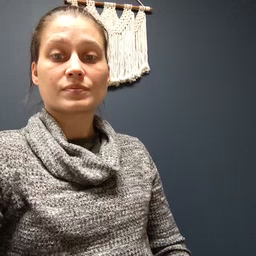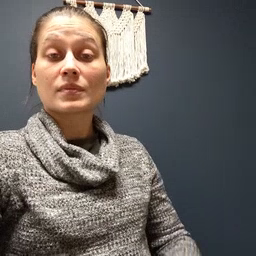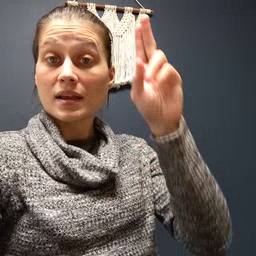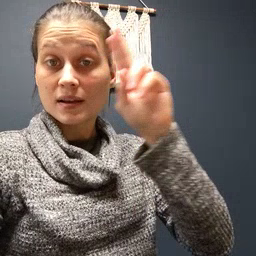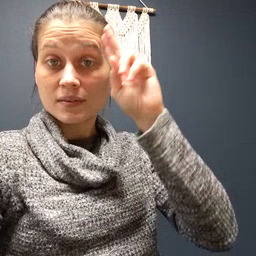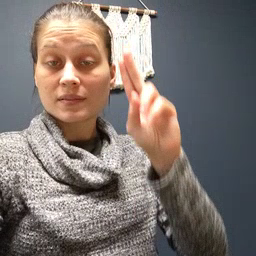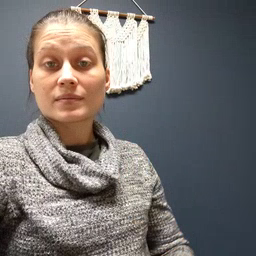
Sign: uncle